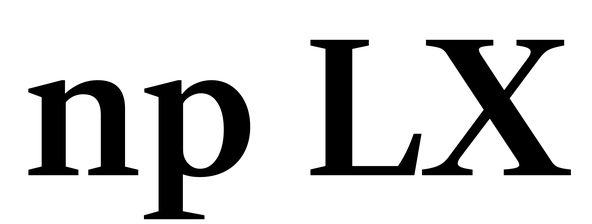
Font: LibreCaslonText_SemiBold